Question: '''
byte[] newBytes = new Byte[] { 169 };
string string1 = System.Text.Encoding.UTF8.GetString(newBytes, 0, newBytes.Length);
'''
In the above program, I expected string1 to have the value of copyright symbol ©️.
But I get some other value (possibly some junk) as shown below

Where did I go wrong?
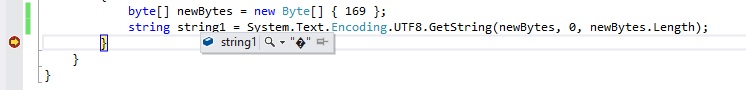
Answer: <URL> requires multiple bytes to encode character points greater than 127. If you run the reverse, you'll see what it expects:
'''
System.Text.Encoding.UTF8.GetBytes("©️"); // { 194, 169 }
'''
Try this:
'''
byte[] newBytes = new Byte[] { 194, 169 };
string string1 = System.Text.Encoding.UTF8.GetString(newBytes, 0, newBytes.Length);
'''
If you absolutely to use that original byte array, you'll need to pick a different encoding. For example, the <URL> encoding uses a single byte to encode the copyright symbol:
'''
byte[] newBytes = new Byte[] { 169 };
var encoding = Encoding.GetEncoding(1252);
string string1 = encoding.GetString(newBytes, 0, newBytes.Length); // "©️"
'''